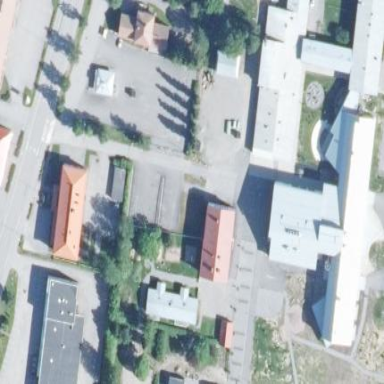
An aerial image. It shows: School.